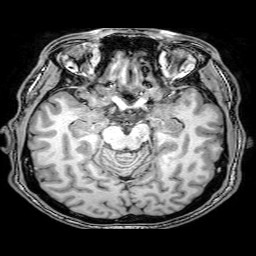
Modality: T1w
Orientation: coronal
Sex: male
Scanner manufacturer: philips
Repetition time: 0.008123 s
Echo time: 0.00371 s